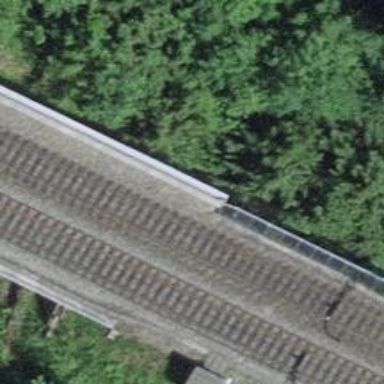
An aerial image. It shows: Bridge with electrified rail tracks and contact line.